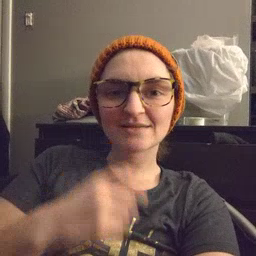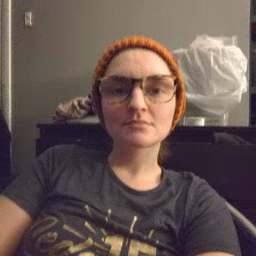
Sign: tooth